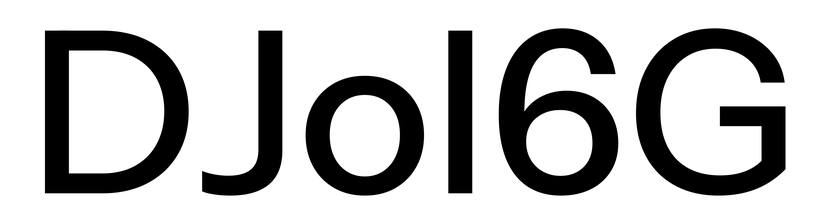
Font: InstrumentSans_Medium